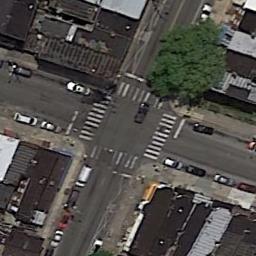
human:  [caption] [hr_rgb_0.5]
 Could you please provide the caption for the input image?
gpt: There aren't many cars at the intersection .

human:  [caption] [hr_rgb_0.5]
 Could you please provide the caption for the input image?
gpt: There are many moving and waiting vehicles on the road at the intersection, Many buildings and some trees around the intersection .

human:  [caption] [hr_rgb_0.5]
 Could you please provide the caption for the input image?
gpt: An intersection with normal traffic is between some dense houses .

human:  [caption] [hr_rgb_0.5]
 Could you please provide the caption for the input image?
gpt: There are many cars at the intersection .

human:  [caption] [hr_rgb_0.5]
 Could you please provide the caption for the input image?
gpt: There are some black buildings around the intersection .